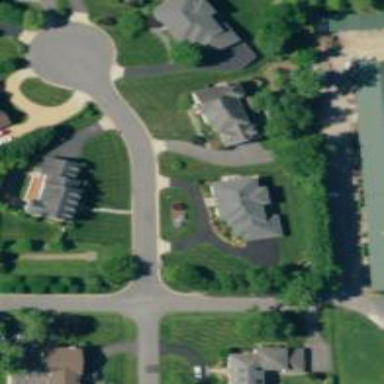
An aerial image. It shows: Driveway.